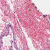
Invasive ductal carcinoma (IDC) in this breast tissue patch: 0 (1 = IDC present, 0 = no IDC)